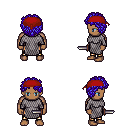
a pixel art fantasy rpg character, male body template, human, dark skin, chain mail, gold greaves, blue curly afro hairstyle, red bandana, dagger, four views (front, back, left, right), 2x2 character sprite sheet, small pixel art, hard edges, no anti-aliasing